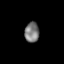
Tissue: lung
Cell type: T cells
Senescence score: 0.1289
Nuclear area (px): 286
Mean DAPI intensity: 121.727